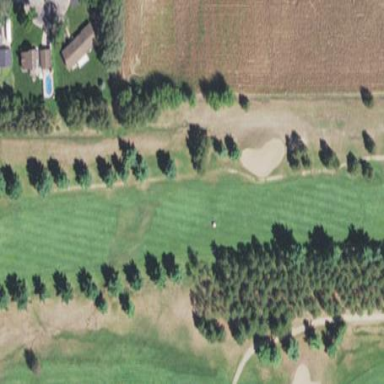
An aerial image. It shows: Area with grass used as rough in golf course.